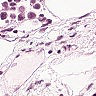
Metastatic tissue present: yes